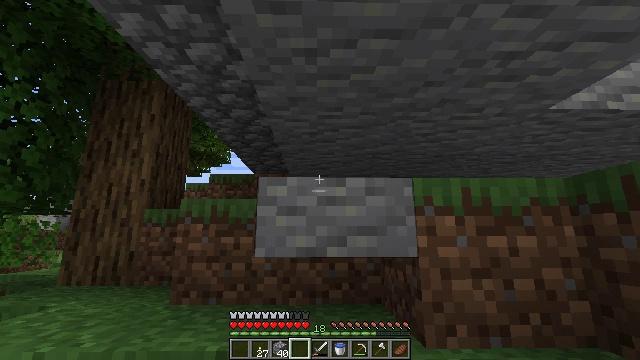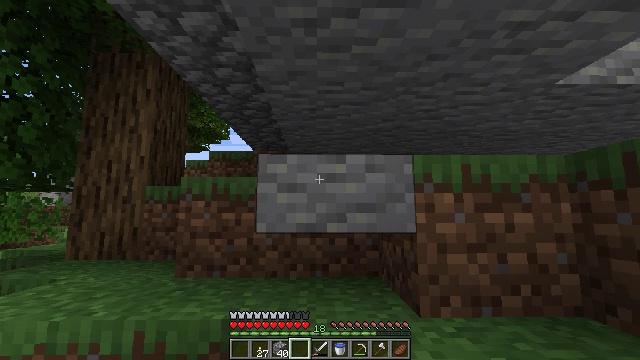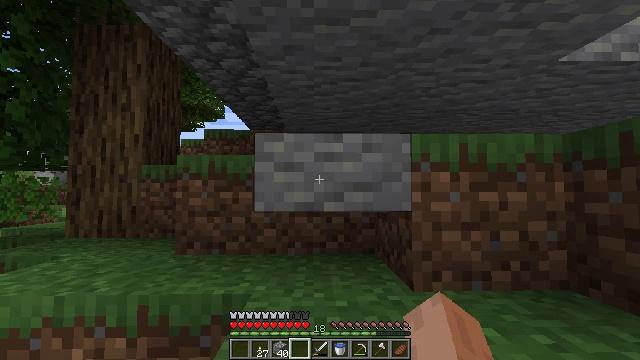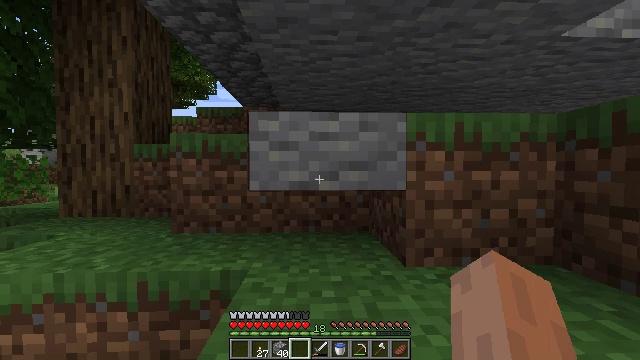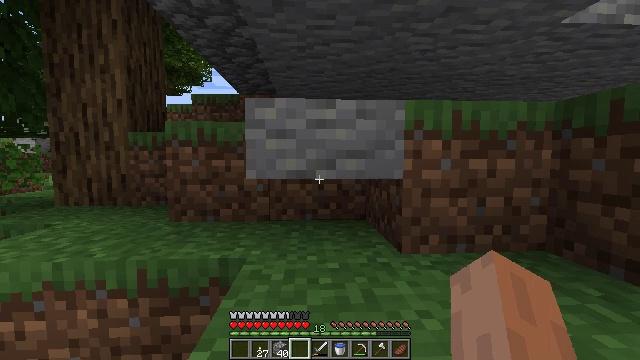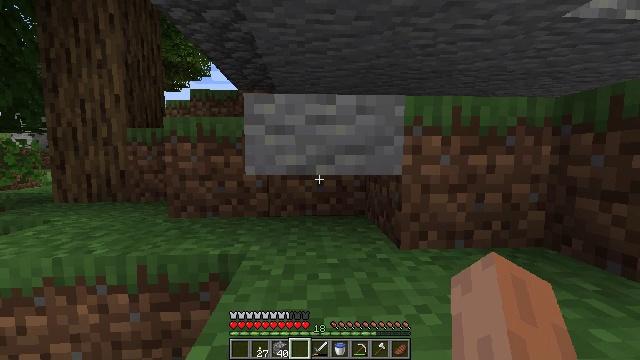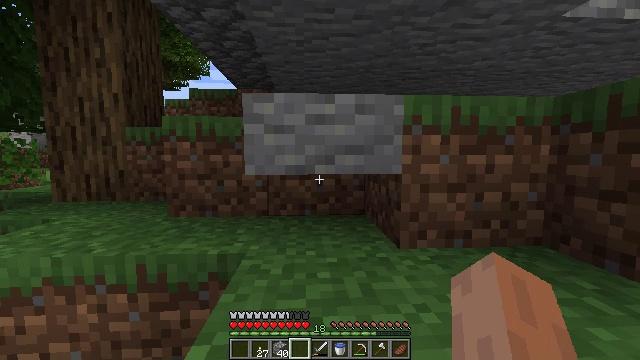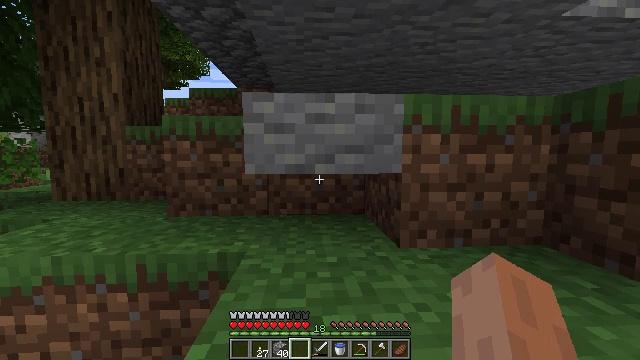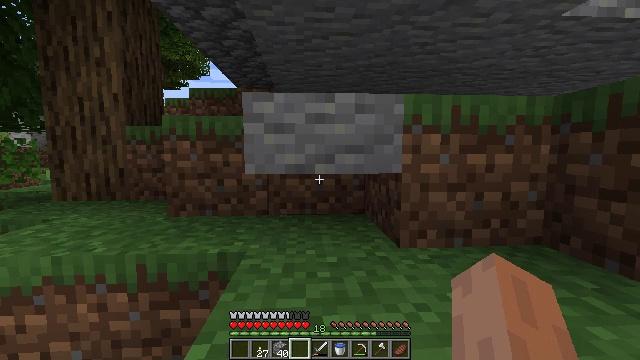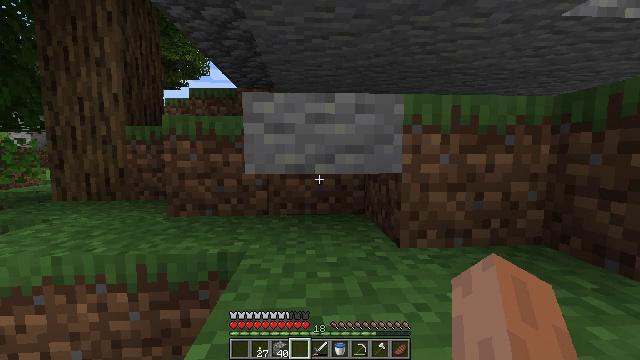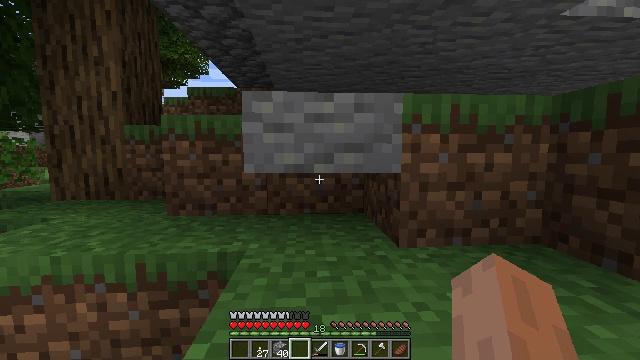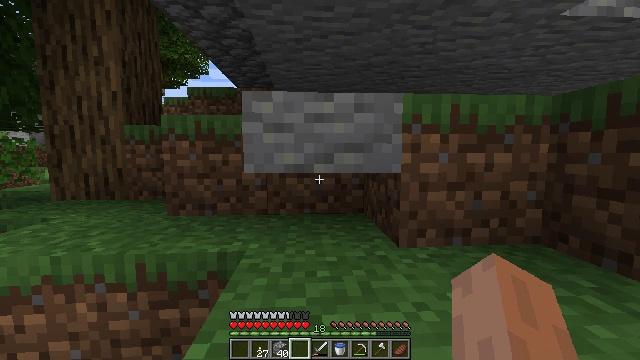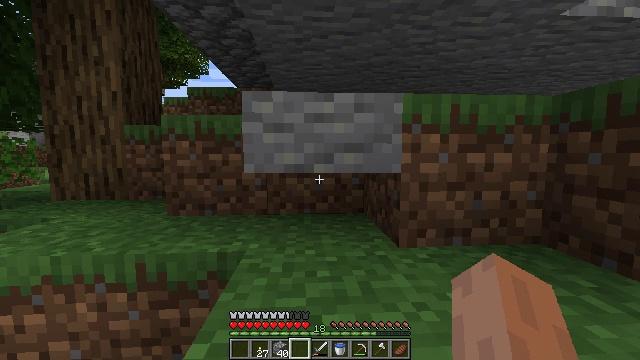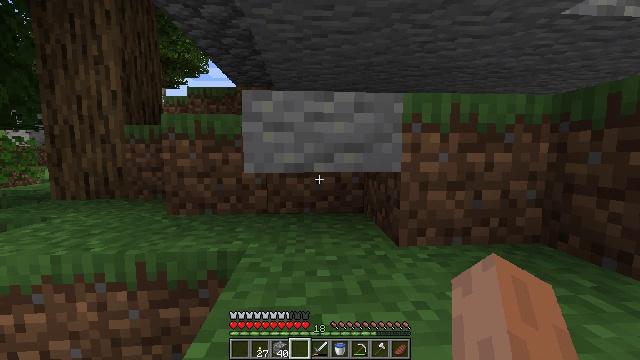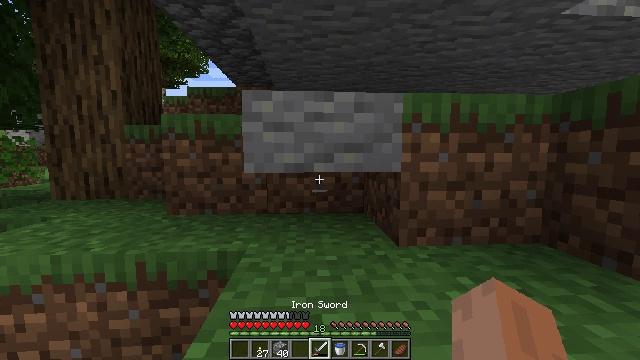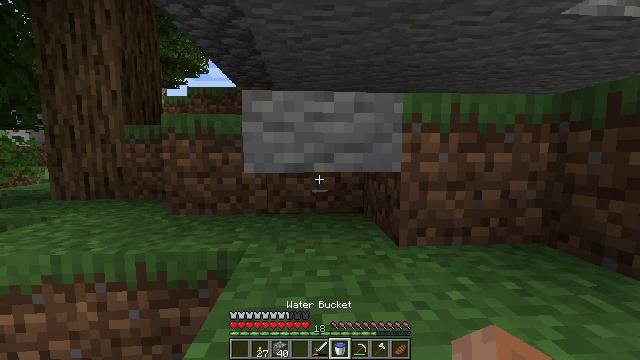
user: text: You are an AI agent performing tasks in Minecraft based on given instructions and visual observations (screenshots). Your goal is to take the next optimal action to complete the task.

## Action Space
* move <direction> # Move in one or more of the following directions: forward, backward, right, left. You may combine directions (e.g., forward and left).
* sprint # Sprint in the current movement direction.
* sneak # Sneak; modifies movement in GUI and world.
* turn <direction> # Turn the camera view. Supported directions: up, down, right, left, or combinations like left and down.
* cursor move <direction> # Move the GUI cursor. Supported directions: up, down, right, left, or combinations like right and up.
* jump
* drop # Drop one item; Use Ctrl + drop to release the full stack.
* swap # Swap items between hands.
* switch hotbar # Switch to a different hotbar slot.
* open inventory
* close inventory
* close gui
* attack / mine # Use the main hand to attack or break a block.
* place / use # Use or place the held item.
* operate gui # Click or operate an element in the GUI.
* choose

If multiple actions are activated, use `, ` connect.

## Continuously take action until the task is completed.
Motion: motion action
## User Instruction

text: Mine the andesite slab.
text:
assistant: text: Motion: turn down
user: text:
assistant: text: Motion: turn down
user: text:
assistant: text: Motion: turn right and down
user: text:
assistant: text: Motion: turn down
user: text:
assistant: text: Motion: no_op
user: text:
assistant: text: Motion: no_op
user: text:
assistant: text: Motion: no_op
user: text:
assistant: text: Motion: no_op
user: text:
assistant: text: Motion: no_op
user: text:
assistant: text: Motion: no_op
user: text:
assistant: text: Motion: no_op
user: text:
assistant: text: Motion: no_op
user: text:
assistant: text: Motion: no_op
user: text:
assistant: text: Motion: no_op
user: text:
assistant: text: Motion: no_op
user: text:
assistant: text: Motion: no_op
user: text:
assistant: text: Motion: no_op
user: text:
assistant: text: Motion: no_op
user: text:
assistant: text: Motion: no_op
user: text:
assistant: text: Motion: no_op
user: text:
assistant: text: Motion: no_op
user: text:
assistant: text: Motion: no_op
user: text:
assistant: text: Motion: no_op
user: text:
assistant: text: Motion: no_op
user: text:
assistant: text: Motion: no_op
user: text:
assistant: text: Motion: no_op
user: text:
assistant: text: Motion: no_op
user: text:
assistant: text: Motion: no_op
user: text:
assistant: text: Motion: turn left
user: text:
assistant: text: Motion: attack / mine